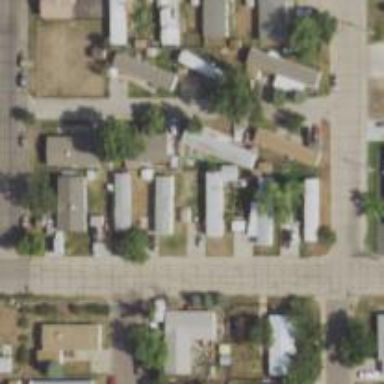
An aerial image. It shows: Residential area known as trailer park.